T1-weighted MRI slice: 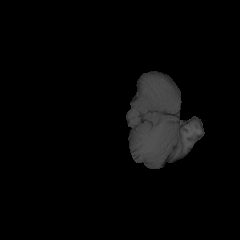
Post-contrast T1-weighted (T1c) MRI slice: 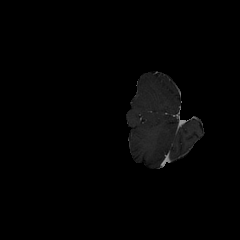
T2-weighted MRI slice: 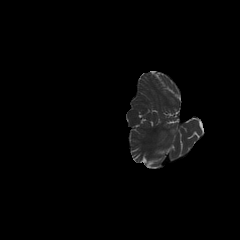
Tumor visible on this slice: no